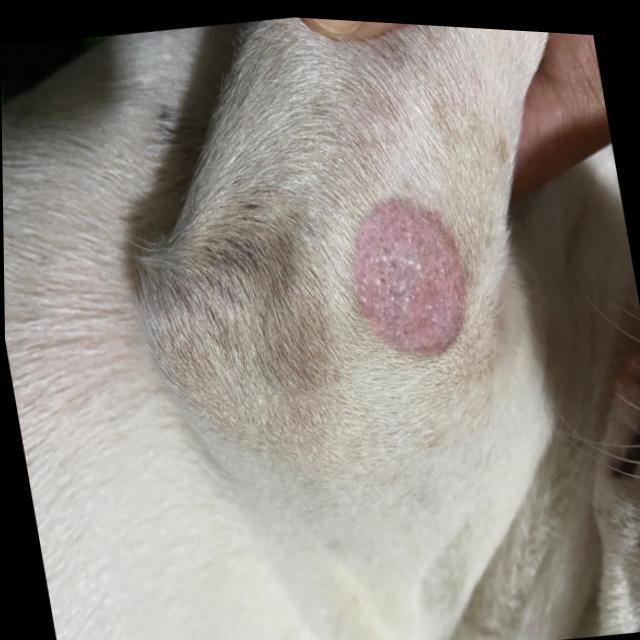
Canine ringworm (Dermatophytosis) — fungal infection caused by Microsporum or Trichophyton. Presents with circular alopecia, scaling, crusting, and broken hairs.